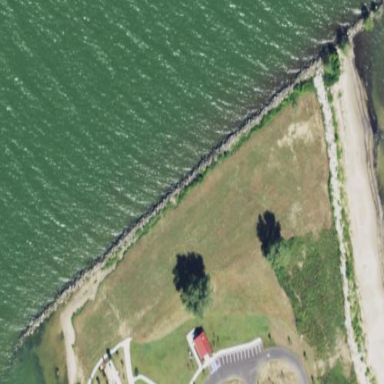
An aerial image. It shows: Breakwater structure.